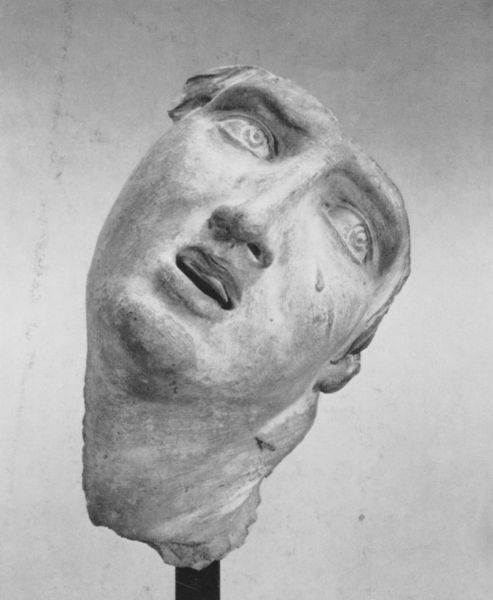
Titel: Bozzetto des Proserpinakopfes
Künstler: Giovanni Lorenzo Bernini
Institution: Cleveland, The Cleveland Museum of Art
Schlagwörter: kopf, marmor, mund, nase, blick, augen, gesicht, trauer, hals, augenbrauen, skulptur, statue, ausdruck, plastik, maske, weinen, fragment, kaputt, gips, tränen, sorge, beschädigt, überraschung, träne, augenbraiuen